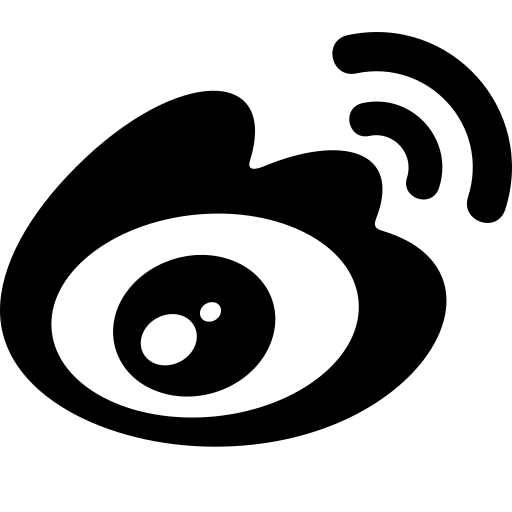
Tags: icon, FontAwesome, fa-icon, brand, weibo